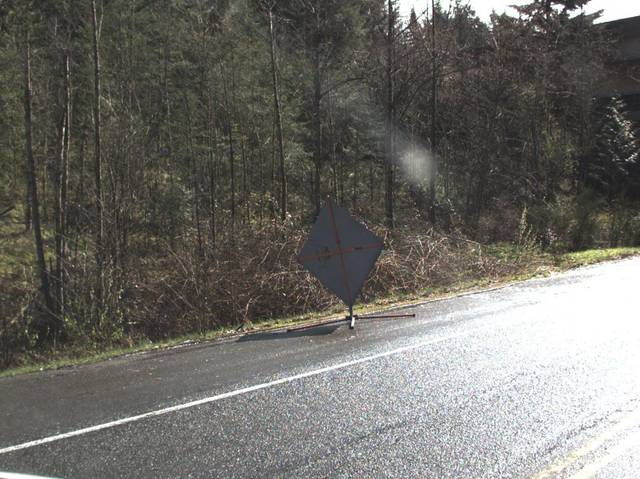
Region: United States
Coordinates: 47.29, -122.316